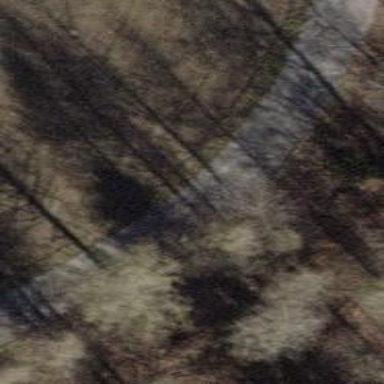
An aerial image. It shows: Asphalt track with grade1 surface.